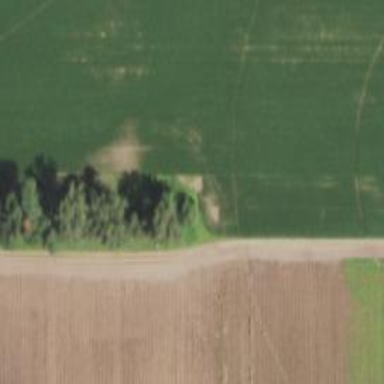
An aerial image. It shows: Agricultural area marked by row of trees.